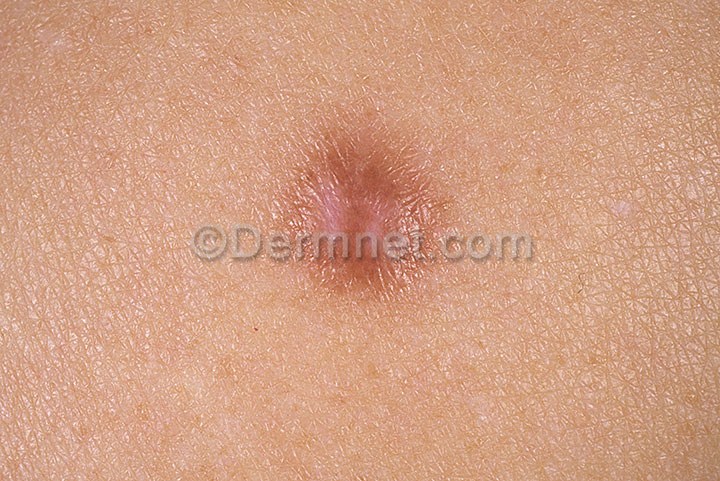
Disease: Seborrheic Keratoses and other Benign Tumors